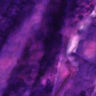
Metastatic tissue present: no